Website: macys
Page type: cross-sells
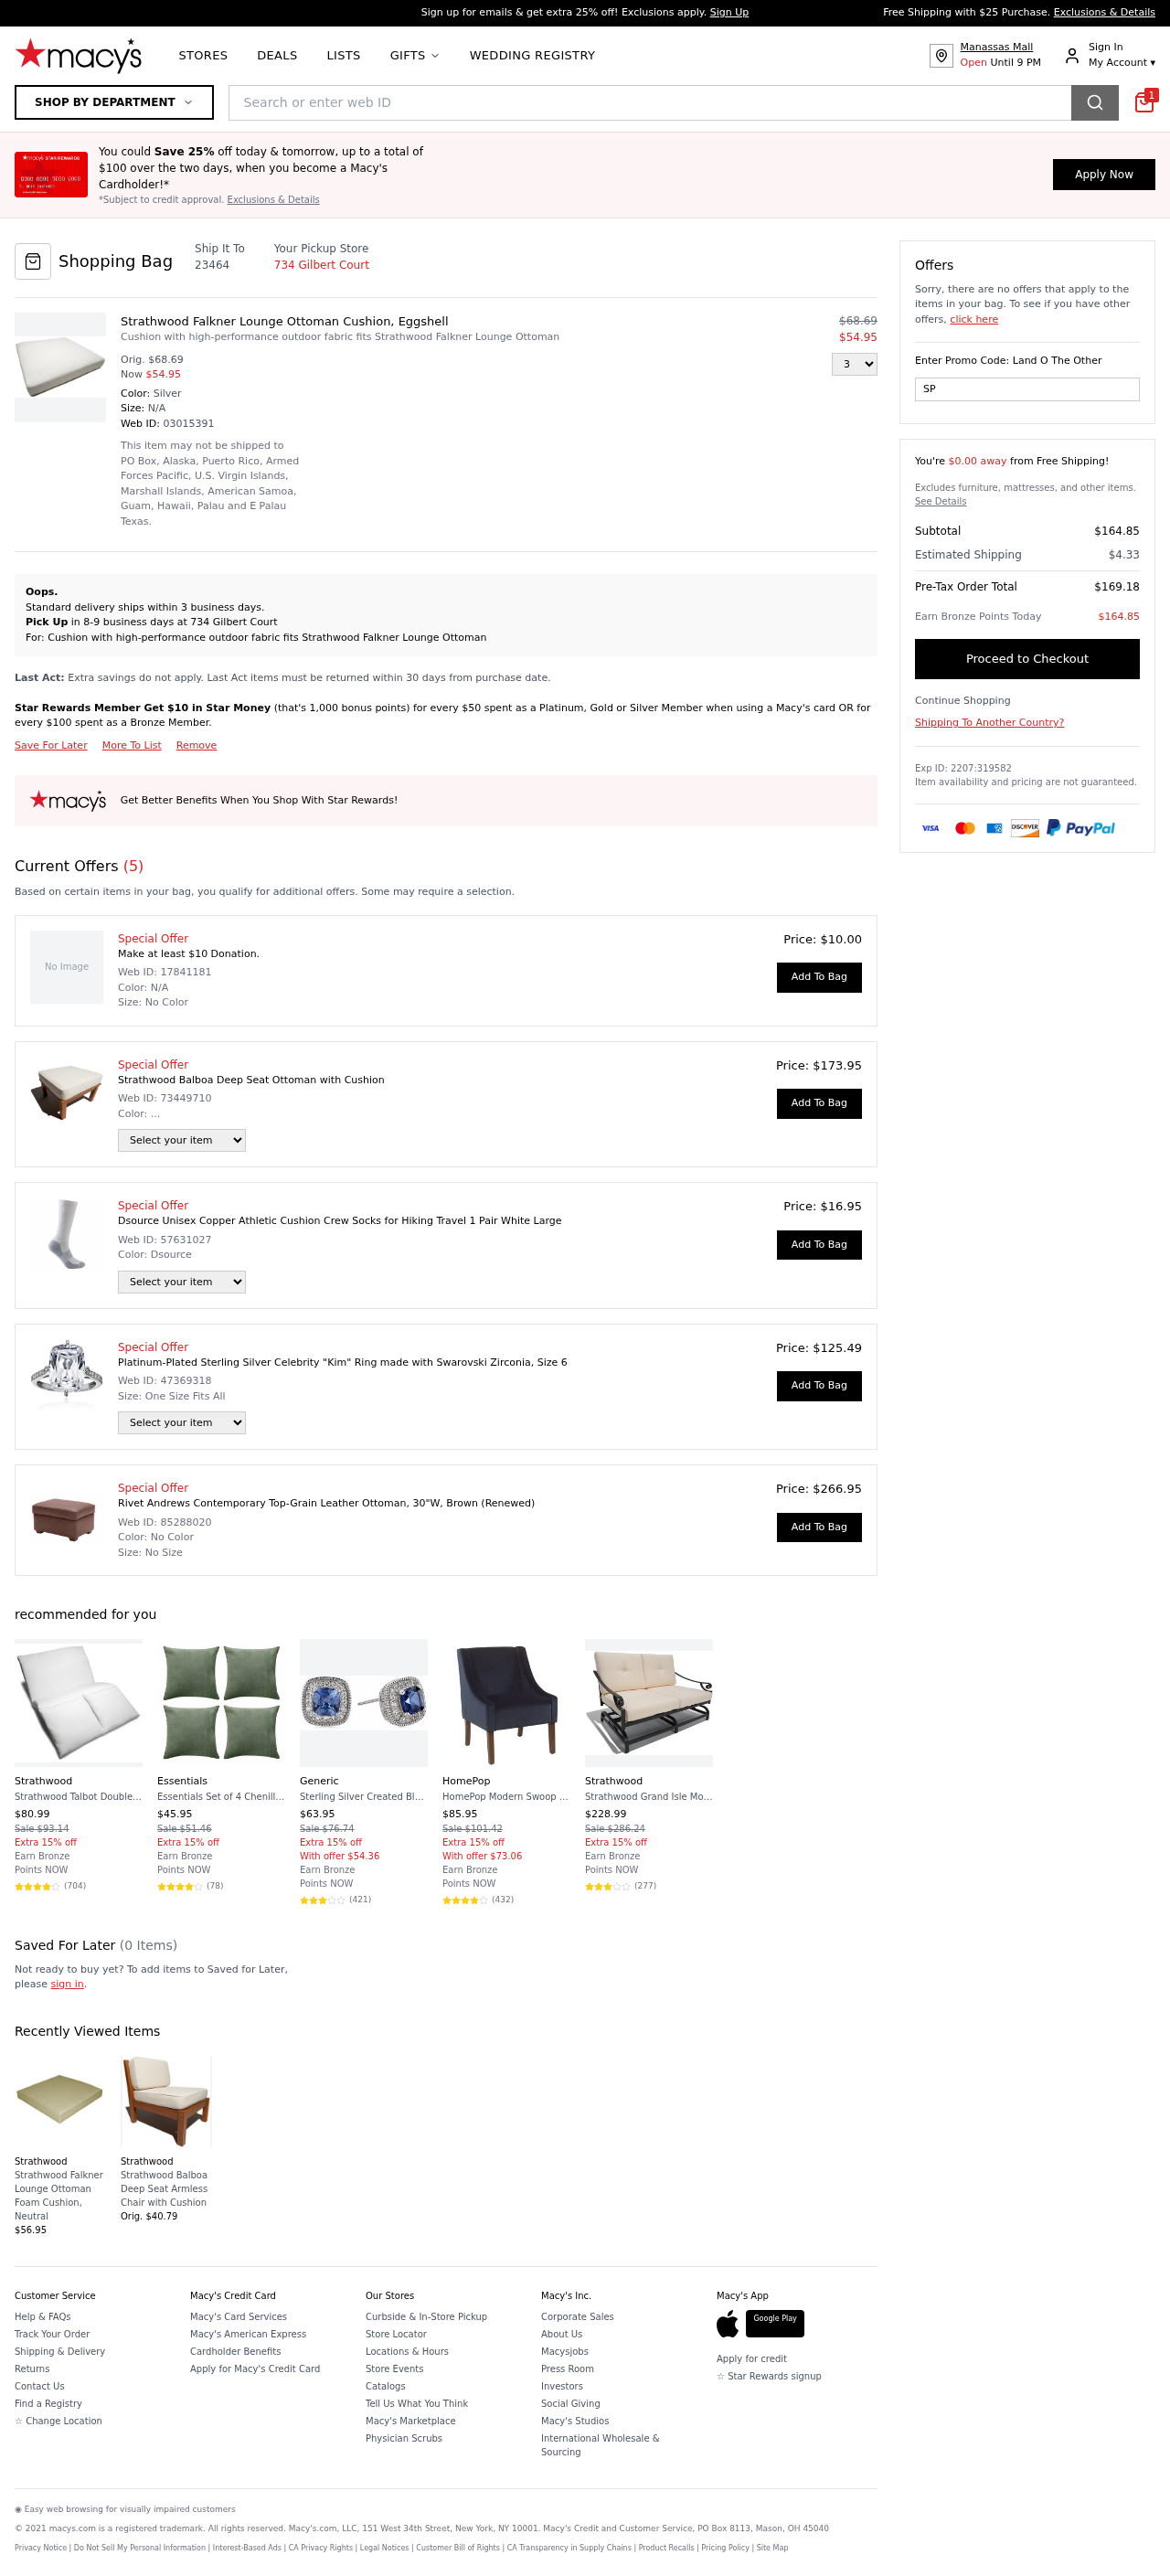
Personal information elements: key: PII_LOCATION1_STREET
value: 734 Gilbert Court
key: PII_POSTCODE
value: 23464
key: PII_PROMO_CODE
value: SPRING54
Product elements: key: PRODUCT10_BRAND
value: Strathwood
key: PRODUCT10_NAME
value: Strathwood Grand Isle Motion Loveseat with Seat and Back Cushion
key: PRODUCT10_NUM_RATINGS
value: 277
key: PRODUCT10_PRICE
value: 228.99
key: PRODUCT10_RATING
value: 3.9
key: PRODUCT11_BRAND
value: Strathwood
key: PRODUCT11_NAME
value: Strathwood Falkner Lounge Ottoman Foam Cushion, Neutral
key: PRODUCT11_PRICE
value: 56.95
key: PRODUCT12_BRAND
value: Strathwood
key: PRODUCT12_NAME
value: Strathwood Balboa Deep Seat Armless Chair with Cushion
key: PRODUCT12_PRICE
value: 40.79
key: PRODUCT1_DESC
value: Cushion with high-performance outdoor fabric fits Strathwood Falkner Lounge Ottoman
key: PRODUCT1_NAME
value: Strathwood Falkner Lounge Ottoman Cushion, Eggshell
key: PRODUCT1_PRICE
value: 54.95
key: PRODUCT1_QUANTITY
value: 3
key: PRODUCT2_NAME
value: Strathwood Balboa Deep Seat Ottoman with Cushion
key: PRODUCT2_PRICE
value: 173.95
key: PRODUCT3_NAME
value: Dsource Unisex Copper Athletic Cushion Crew Socks for Hiking Travel 1 Pair White Large
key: PRODUCT3_PRICE
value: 16.95
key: PRODUCT4_NAME
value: Platinum-Plated Sterling Silver Celebrity "Kim" Ring made with Swarovski Zirconia, Size 6
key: PRODUCT4_PRICE
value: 125.49
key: PRODUCT5_NAME
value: Rivet Andrews Contemporary Top-Grain Leather Ottoman, 30"W, Brown (Renewed)
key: PRODUCT5_PRICE
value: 266.95
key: PRODUCT6_BRAND
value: Strathwood
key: PRODUCT6_NAME
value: Strathwood Talbot Double Sunlounger Cushion
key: PRODUCT6_NUM_RATINGS
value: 704
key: PRODUCT6_PRICE
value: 80.99
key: PRODUCT6_RATING
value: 4
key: PRODUCT7_BRAND
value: Essentials
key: PRODUCT7_NAME
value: Essentials Set of 4 Chenille Cushion Covers. 40 x 40 cm, 45 x 45 cm, Green, 45x45
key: PRODUCT7_NUM_RATINGS
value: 78
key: PRODUCT7_PRICE
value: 45.95
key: PRODUCT7_RATING
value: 4.3
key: PRODUCT8_BRAND
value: Generic
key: PRODUCT8_NAME
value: Sterling Silver Created Blue Sapphire and Created White Sapphire Halo Cushion Stud Earrings
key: PRODUCT8_NUM_RATINGS
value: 421
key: PRODUCT8_PRICE
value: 63.95
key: PRODUCT8_RATING
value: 3.8
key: PRODUCT9_BRAND
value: HomePop
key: PRODUCT9_NAME
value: HomePop Modern Swoop Arm Accent Chair, Gray Geometric Pattern
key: PRODUCT9_NUM_RATINGS
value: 432
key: PRODUCT9_PRICE
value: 85.95
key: PRODUCT9_RATING
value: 4.6
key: PRODUCT1_ORIGINAL_PRICE
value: $68.69
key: PRODUCT6_ORIGINAL_PRICE
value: Sale $93.14
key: PRODUCT7_ORIGINAL_PRICE
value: Sale $51.46
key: PRODUCT8_ORIGINAL_PRICE
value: Sale $76.74
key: PRODUCT9_ORIGINAL_PRICE
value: Sale $101.42
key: PRODUCT10_ORIGINAL_PRICE
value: Sale $286.24
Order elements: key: ORDER_ID
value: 03015391
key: ORDER_NUM_OFFERS
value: (5)
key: ORDER_FREE_SHIPPING_THRESHOLD
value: $0.00 away
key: ORDER_SUBTOTAL
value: $164.85
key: ORDER_SHIPPING_COST
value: $4.33
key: ORDER_TOTAL
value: $169.18
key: ORDER_POINTS_EARNED
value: $164.85
Search elements: key: HEADER_SEARCH
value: Search or enter web ID
Other elements: key: SAVED_NUM_ITEMS
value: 0